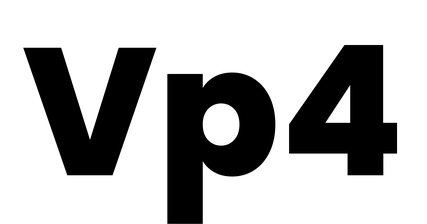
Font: Poppins-ExtraBold